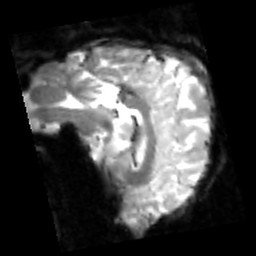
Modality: inplaneT2
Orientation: sagittal
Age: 26
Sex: male